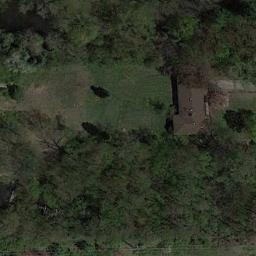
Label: sparse_residential